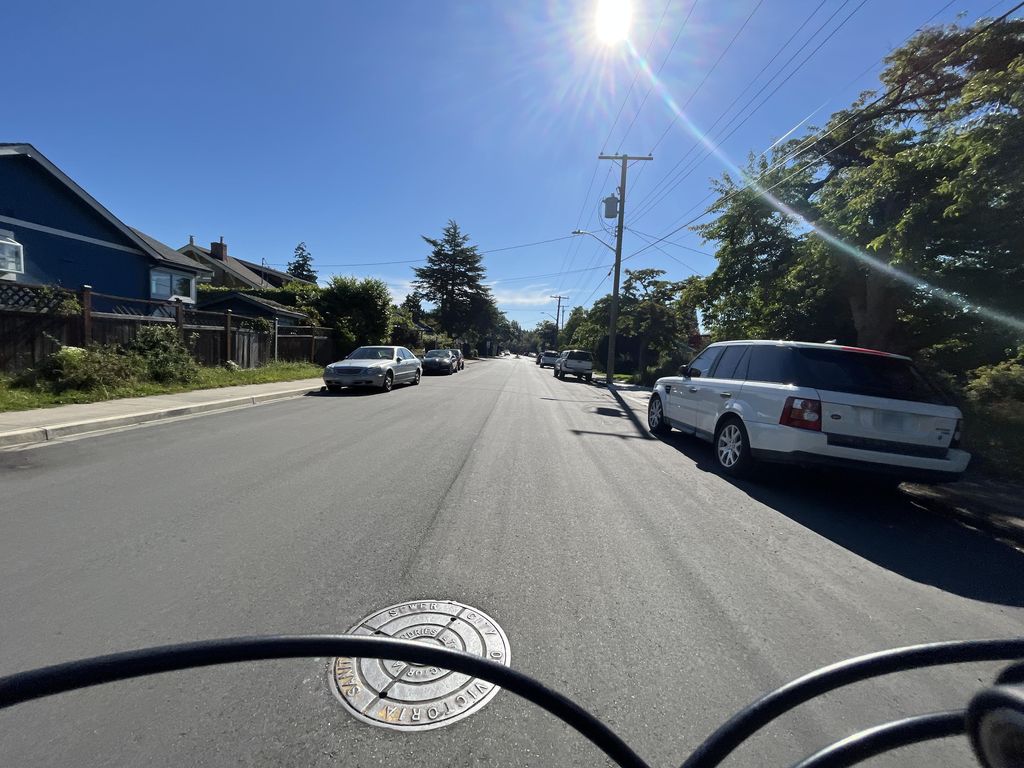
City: victoria